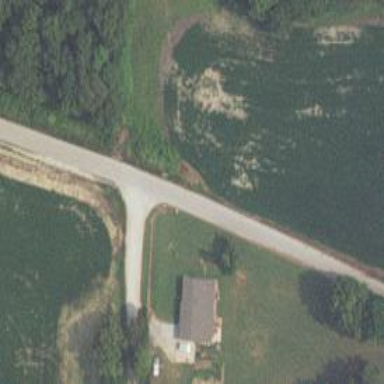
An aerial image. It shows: Unclassified road.